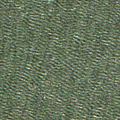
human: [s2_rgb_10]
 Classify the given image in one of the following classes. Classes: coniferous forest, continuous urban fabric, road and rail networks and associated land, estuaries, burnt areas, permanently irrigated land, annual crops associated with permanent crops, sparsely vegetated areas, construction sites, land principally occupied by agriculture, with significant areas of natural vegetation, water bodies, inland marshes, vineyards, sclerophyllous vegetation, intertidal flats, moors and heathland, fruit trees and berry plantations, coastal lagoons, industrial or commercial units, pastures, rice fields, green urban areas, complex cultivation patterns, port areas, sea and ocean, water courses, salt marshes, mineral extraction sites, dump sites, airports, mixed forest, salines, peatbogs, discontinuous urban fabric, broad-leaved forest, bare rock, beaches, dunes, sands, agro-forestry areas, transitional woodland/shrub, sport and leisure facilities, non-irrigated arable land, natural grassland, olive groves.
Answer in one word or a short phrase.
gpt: sea and ocean